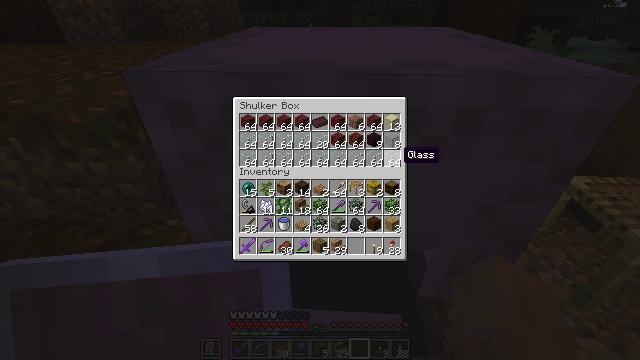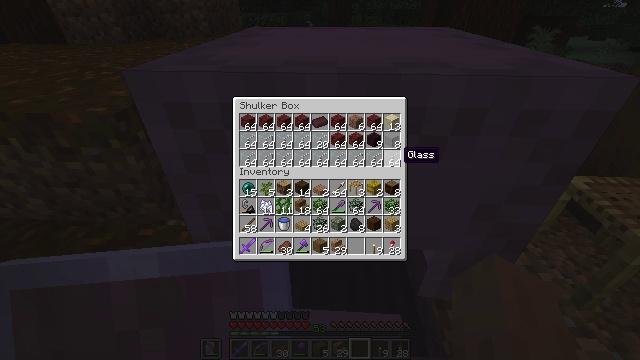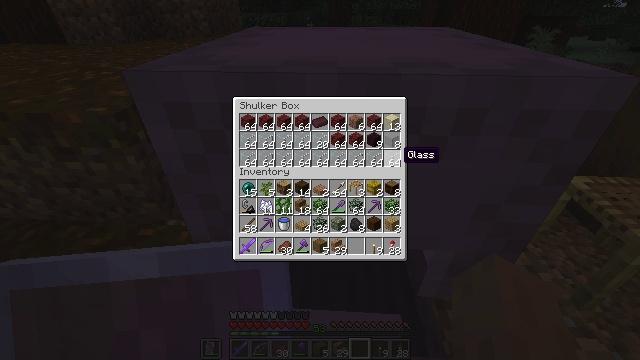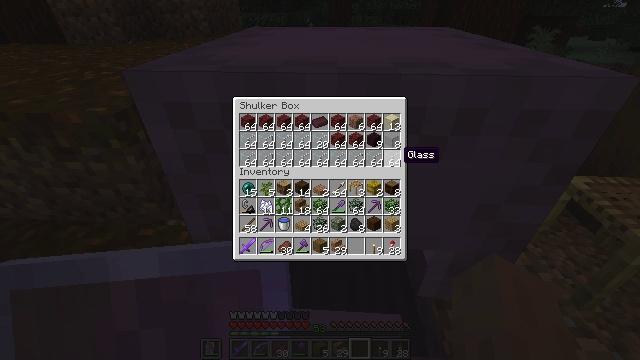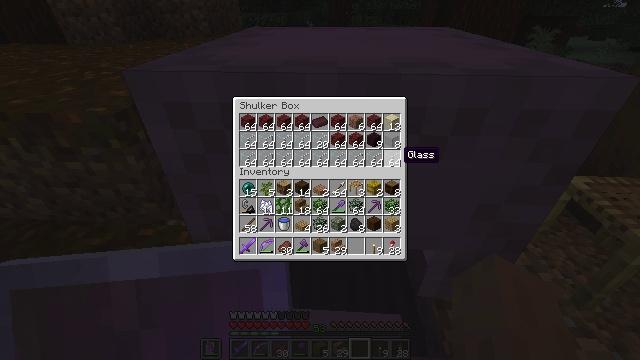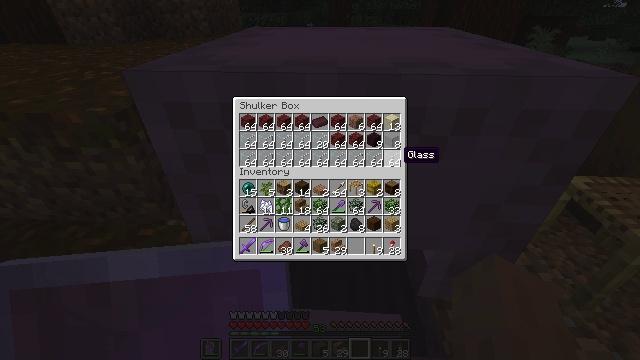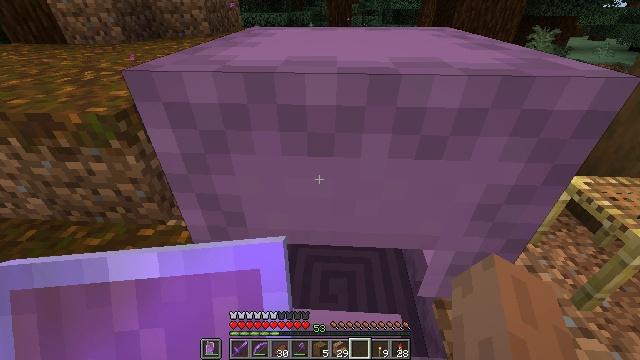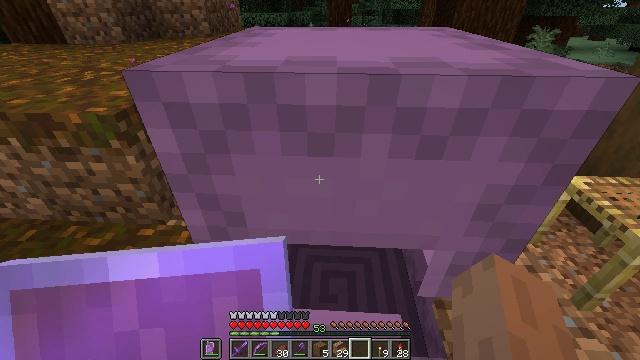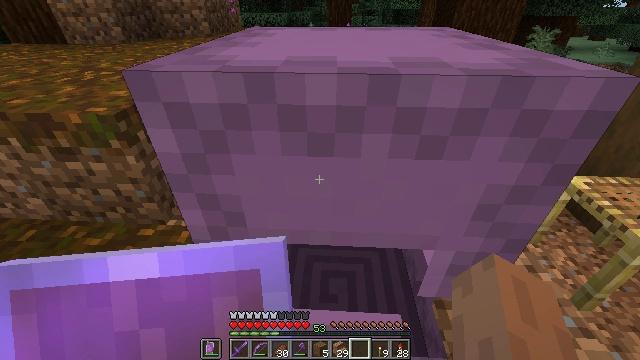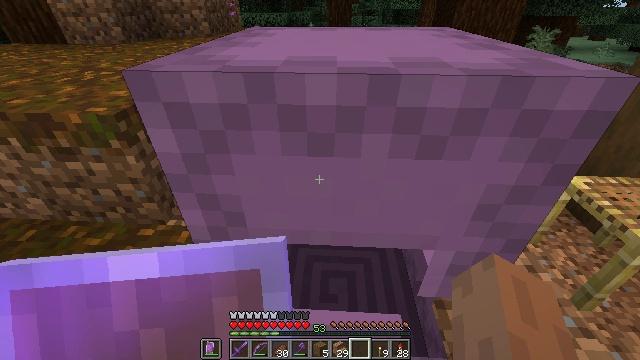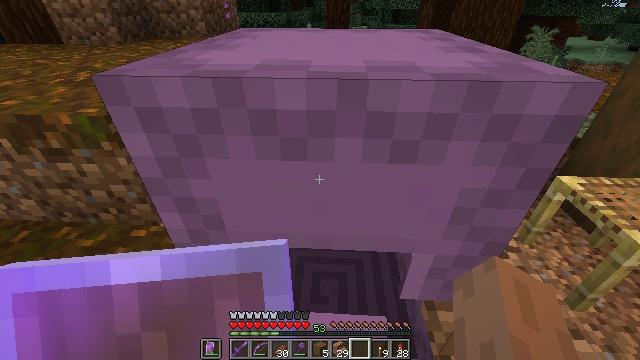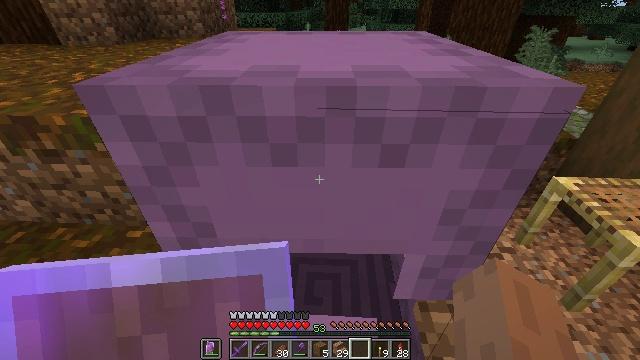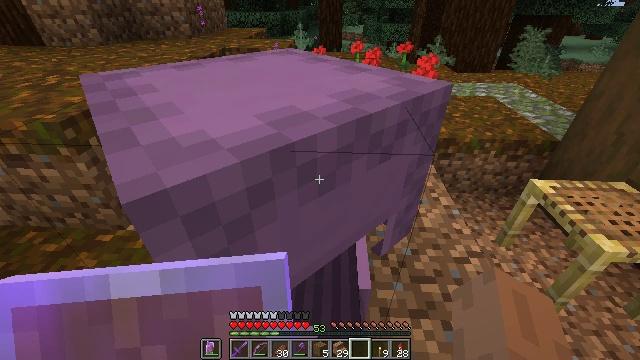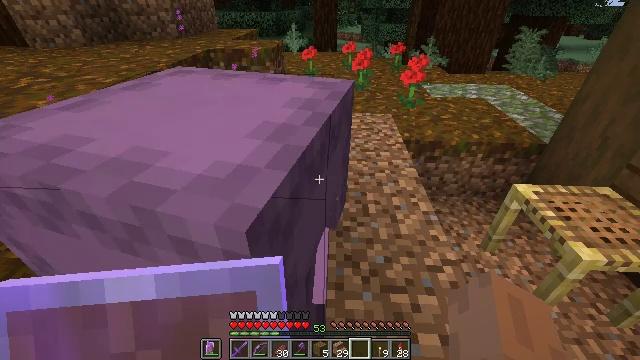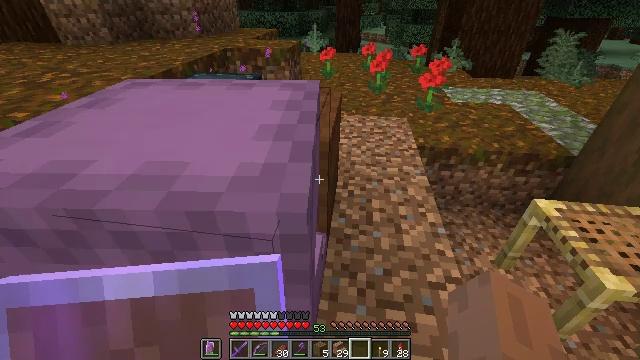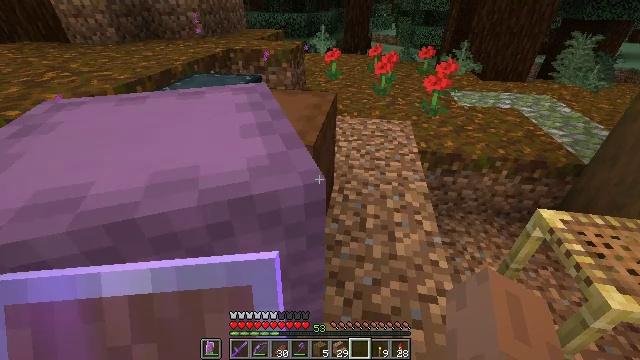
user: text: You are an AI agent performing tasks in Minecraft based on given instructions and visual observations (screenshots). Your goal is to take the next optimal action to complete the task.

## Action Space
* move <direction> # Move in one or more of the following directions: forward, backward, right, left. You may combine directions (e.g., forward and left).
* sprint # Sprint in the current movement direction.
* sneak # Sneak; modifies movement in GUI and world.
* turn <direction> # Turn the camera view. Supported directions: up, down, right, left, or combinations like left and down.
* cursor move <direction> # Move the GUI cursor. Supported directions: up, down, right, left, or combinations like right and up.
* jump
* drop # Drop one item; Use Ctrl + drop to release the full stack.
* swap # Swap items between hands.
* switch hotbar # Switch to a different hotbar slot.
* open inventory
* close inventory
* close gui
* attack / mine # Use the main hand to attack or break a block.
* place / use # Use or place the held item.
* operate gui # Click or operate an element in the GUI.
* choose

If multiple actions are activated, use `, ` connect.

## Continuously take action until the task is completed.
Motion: motion action
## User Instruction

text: Left click on the crafting table
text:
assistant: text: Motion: no_op
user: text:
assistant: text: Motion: no_op
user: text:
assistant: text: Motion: no_op
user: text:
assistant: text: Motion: no_op
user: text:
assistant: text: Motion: no_op
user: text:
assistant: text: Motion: no_op
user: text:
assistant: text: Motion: no_op
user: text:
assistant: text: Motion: no_op
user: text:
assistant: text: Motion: no_op
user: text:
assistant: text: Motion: move right
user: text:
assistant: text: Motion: move right
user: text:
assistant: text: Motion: move right
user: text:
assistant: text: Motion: move forward and move right
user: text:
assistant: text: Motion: move forward and move right, turn left
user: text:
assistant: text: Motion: move forward and move right, turn left
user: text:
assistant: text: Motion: move forward and move right, turn left
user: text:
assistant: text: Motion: move forward and move right, turn left
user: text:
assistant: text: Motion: move forward and move right
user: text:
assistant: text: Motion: move forward, turn left
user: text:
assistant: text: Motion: move forward, turn left
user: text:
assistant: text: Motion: move forward, turn left
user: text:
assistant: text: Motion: move forward, turn left
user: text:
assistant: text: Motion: move forward, turn left
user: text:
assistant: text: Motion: move forward, turn left
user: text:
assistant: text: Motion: move forward, turn left
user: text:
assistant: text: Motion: move forward, turn left and down, jump
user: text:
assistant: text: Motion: move forward, turn left and down, jump
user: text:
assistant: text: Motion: move forward, turn left and down, jump
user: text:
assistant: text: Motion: move forward, turn left and down, jump
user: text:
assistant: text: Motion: move forward, turn down